高三 · 解析几何
25. 如图,在圆柱 $\mathrm{O}_{1} \mathrm{O}_{2}$ 内嵌入双球,使它们与圆柱面相切,切线分别为 $\odot \mathrm{O}_{1}$ 和 $\odot \mathrm{O}_{2}$, 并且和圆柱的斜截面相切,切点分别为 $F_{1}, F_{2}$.

求证:斜截面与圆柱面的截线是以点 $\mathrm{F}_{1}, \mathrm{~F}_{2}$ 为焦点的椭圆.

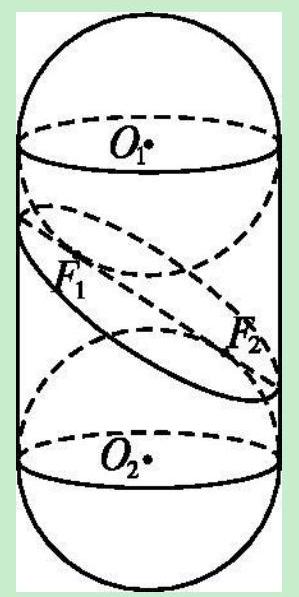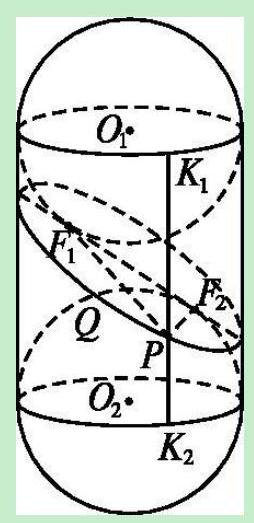
答案: 证明：如图,设点 $\mathrm{P}$ 为曲线上任一点, 连接 $\mathrm{PF}_{1}, \mathrm{PF}_{2}$,

则 $\mathrm{PF}_{1}, \mathrm{PF}_{2}$ 分别是两个球面的切线,切点分别为 $\mathrm{F}_{1}, \mathrm{~F}_{2}$, 过点 $\mathrm{P}$ 作母线,与两球面分别相交于点 $K_{1}, K_{2}$, 则 $P K_{1}, P K_{2}$ 分别是两球面的切线,切点为 $K_{1}, K_{2}$. 根据切线长定理的空间推广, 知 $\mathrm{PF}_{1}=\mathrm{PK}_{1}, \mathrm{PF}_{2}=\mathrm{PK}_{2}$,

所以 $\mathrm{PF}_{1}+\mathrm{PF}_{2}=\mathrm{PK}_{1}+\mathrm{PK}_{2}=\mathrm{K}_{1} \mathrm{~K}_{2}$.

由于 $K_{1} K_{2}$ 为定值,故点 $P$ 的轨迹是以 $F_{1}, F_{2}$ 为焦点的椭圆.
解析: : 分析: 本题主要考查了平面与圆柱面的截线, 解决问题的关键是根据平面与圆柱面的截线的性质结合所给图形构造辅助线利用切线长定理分析证明即可